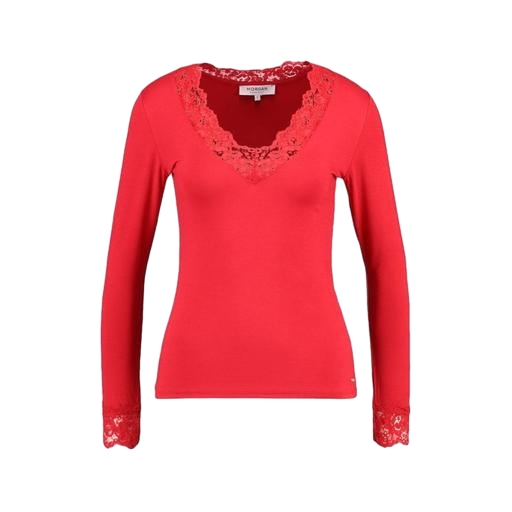
red and has long sleeves, red ee chloe top lace, long sleeved fitted red shirt, white background